Interaction volume radius: 10 \u00c5
Interaction volume height: 15 \u00c5
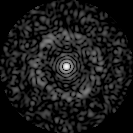
Disorder parameter: 0.8308